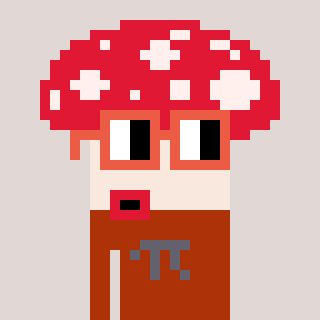
a pixel art character with square orange glasses, a mushroom-shaped head and a hotbrown-colored body on a warm background